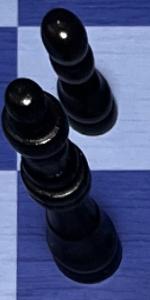
Label: Queen_Black